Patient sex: M
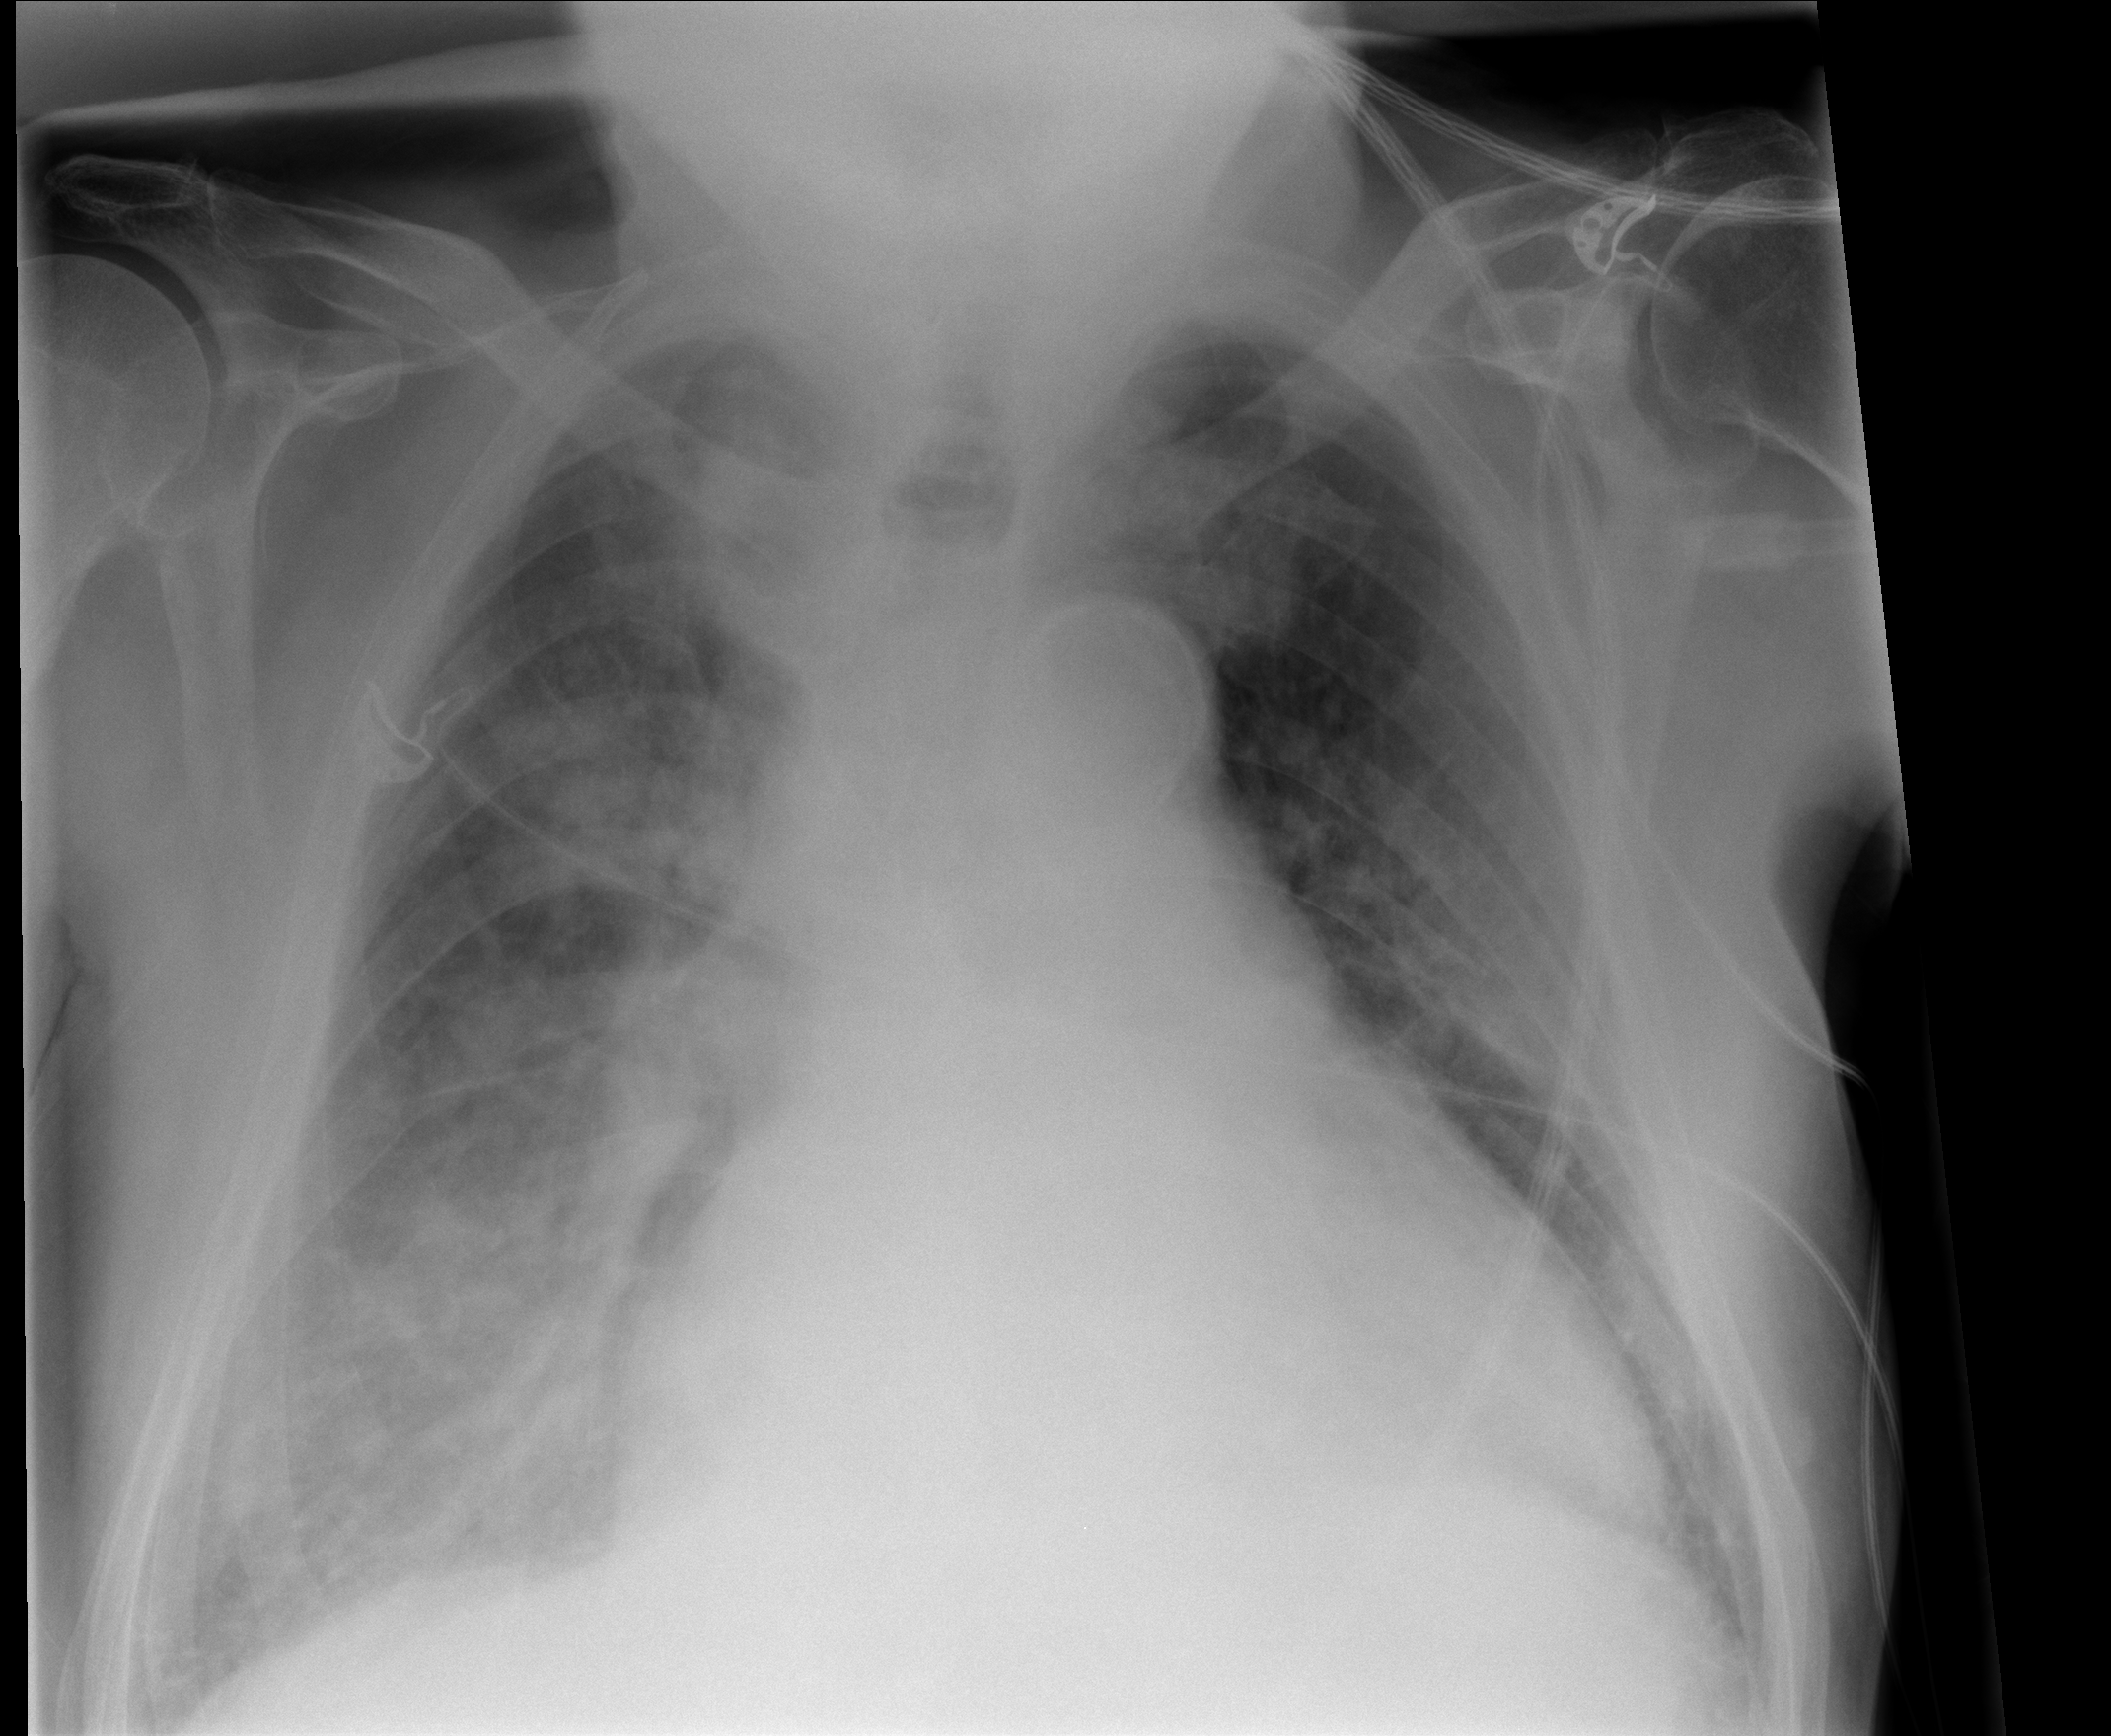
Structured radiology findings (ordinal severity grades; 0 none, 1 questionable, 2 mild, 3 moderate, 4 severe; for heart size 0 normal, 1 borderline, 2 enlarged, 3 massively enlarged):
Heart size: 2
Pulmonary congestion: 2
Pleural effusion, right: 0
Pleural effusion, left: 0
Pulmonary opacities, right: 3
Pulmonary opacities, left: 2
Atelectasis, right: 2
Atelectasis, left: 0